Question: Hello I have a window with tools. I have the tool: 'help', and when clicking on it I want it to output a tooltip with text from my HTML file, but actually it shows alert('Help'), and it doesn't output from the file:
'''
tools: [
{
type: 'refresh',
name: 'refresh',
tooltip: 'reload'
},
{
type: 'help',
handler: function (event, toolEl, panel) {
alert('Help');
var tooltips = [{
target: 'tip1',
html: 'A very simple tooltip'
}, {
target: 'ajax-tip',
width: 200,
autoLoad: {url: '/help/note/help.html'},
dismissDelay: 15000 // auto hide after 15 seconds
},
];
Ext.each(tooltips, function (config) {
Ext.create('Ext.tip.ToolTip', config);
});
},
}
]
'''
This picture shows what I actually want:

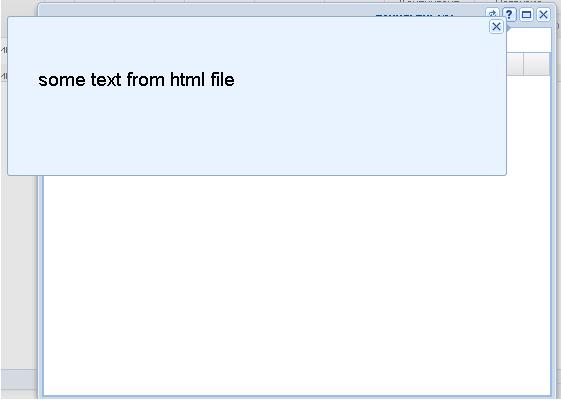
Answer: You need to load the html file in an Ajay request from server and then create the tooltip in the success callback.
'''
Ext.Ajax.request({
url: '/help/note/help.html',
success: function(response){
// in the success callback you get the html text in the response.responseText
// and then you can create a tooltip with the content of it
}
});
'''
So you can do the following in the callback
'''
var html = response.responseText;
var tooltip = {
target: 'ajax-tip',
width: 200,
html: html,
dismissDelay: 15000 // auto hide after 15 seconds
};
'''
The full code should be
'''
{
type: 'help',
handler: function (event, toolEl, panel) {
Ext.Ajax.request({
url: '/help/note/help.html',
success: function (response) {
var html = response.responseText;
var tooltip = {
target: 'ajax-tip',
width: 200,
html: html,
dismissDelay: 15000 // auto hide after 15 seconds
};
Ext.create('Ext.tip.ToolTip', tooltip);
}
});
}
}
'''